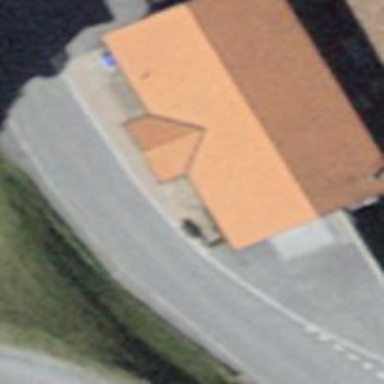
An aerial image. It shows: Post office.